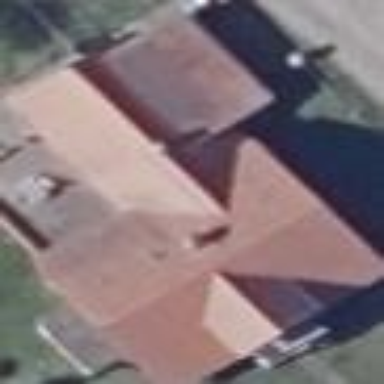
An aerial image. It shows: Building.